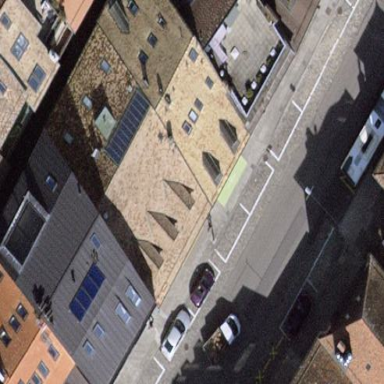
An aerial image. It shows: Gabled apartment building with roof tiles oriented across.